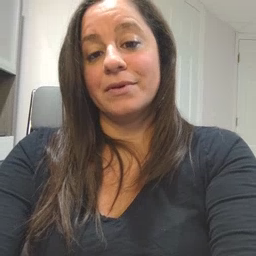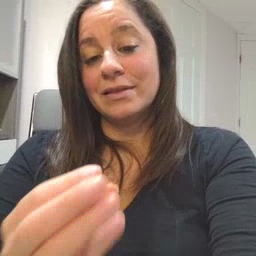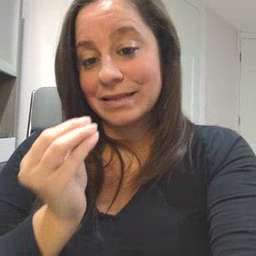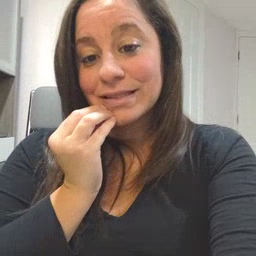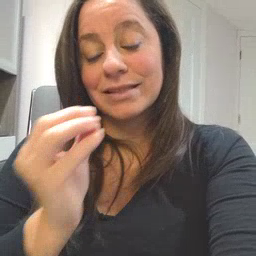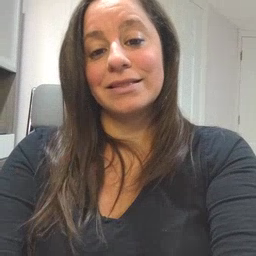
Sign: kiss